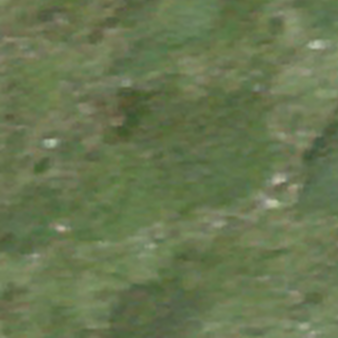
Label: other